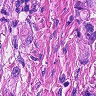
Metastatic tissue present: yes